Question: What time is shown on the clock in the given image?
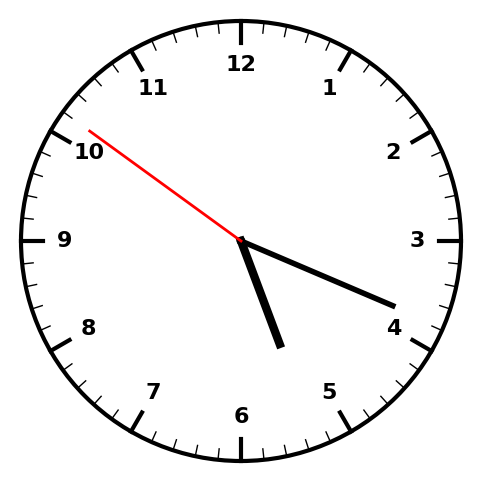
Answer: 05:18:51